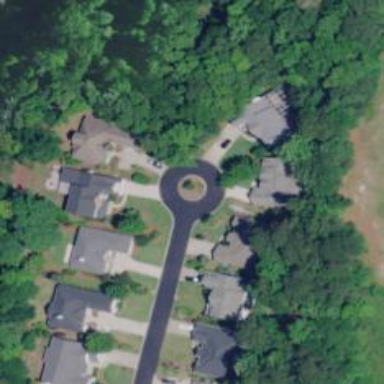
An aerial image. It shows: Turning loop on the road.